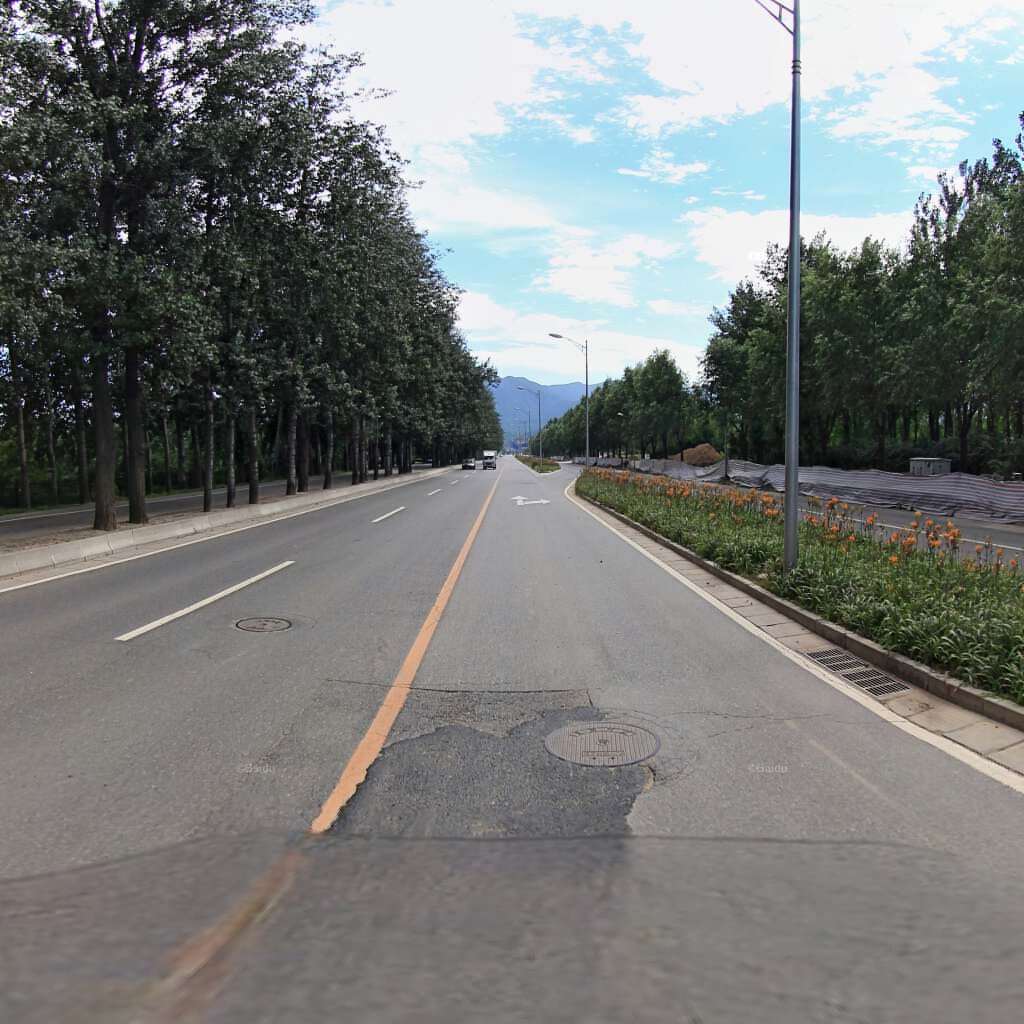
Region: Haidian
Road damage annotations: pothole, alligator crack, manhole cover, manhole cover, longitudinal crack, transverse crack